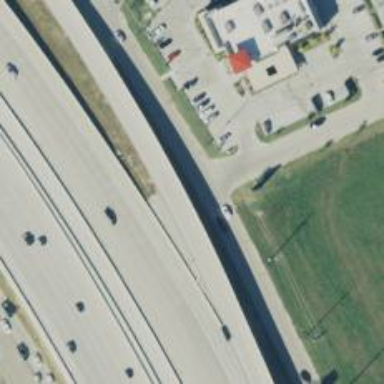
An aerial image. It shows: Secondary road with frontage road.